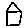
Label: house